Field crop: maize
Growth stage: 2
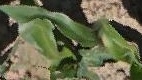
Species: maize